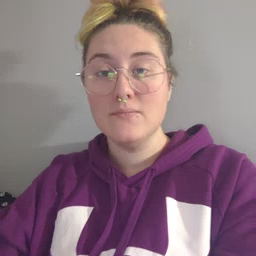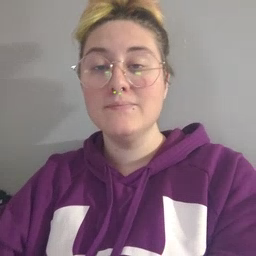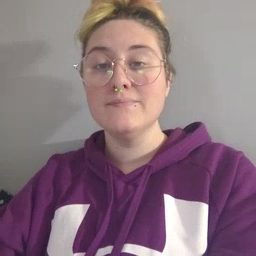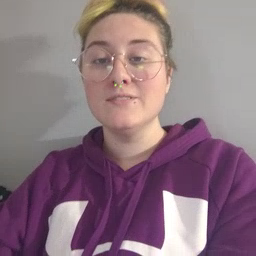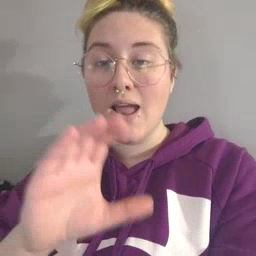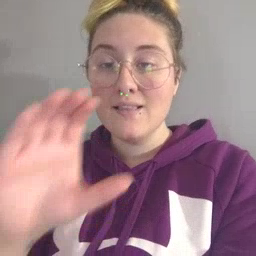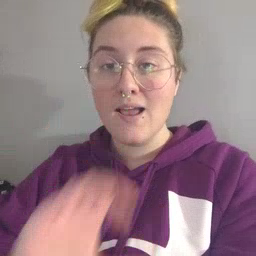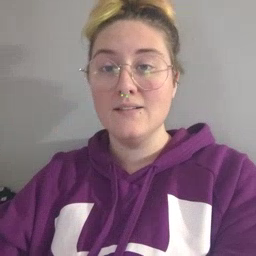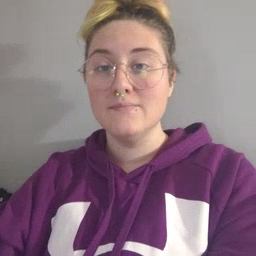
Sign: chocolate